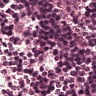
Metastatic tissue present: no